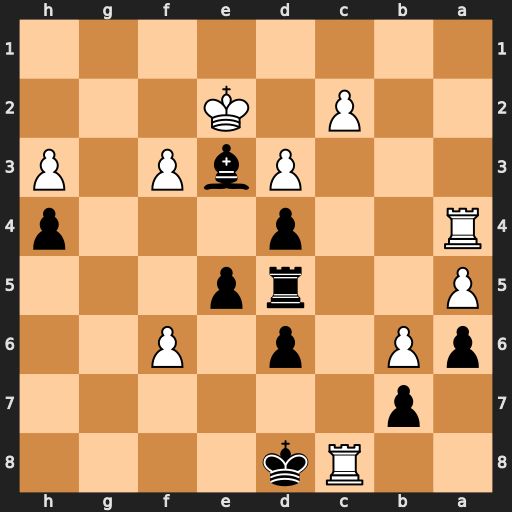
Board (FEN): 2Rk4/1p6/pP1p1P2/P2rp3/R2p3p/3PbP1P/2P1K3/8
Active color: b
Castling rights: -
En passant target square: -
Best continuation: Kxc8 f7 Bh6